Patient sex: M
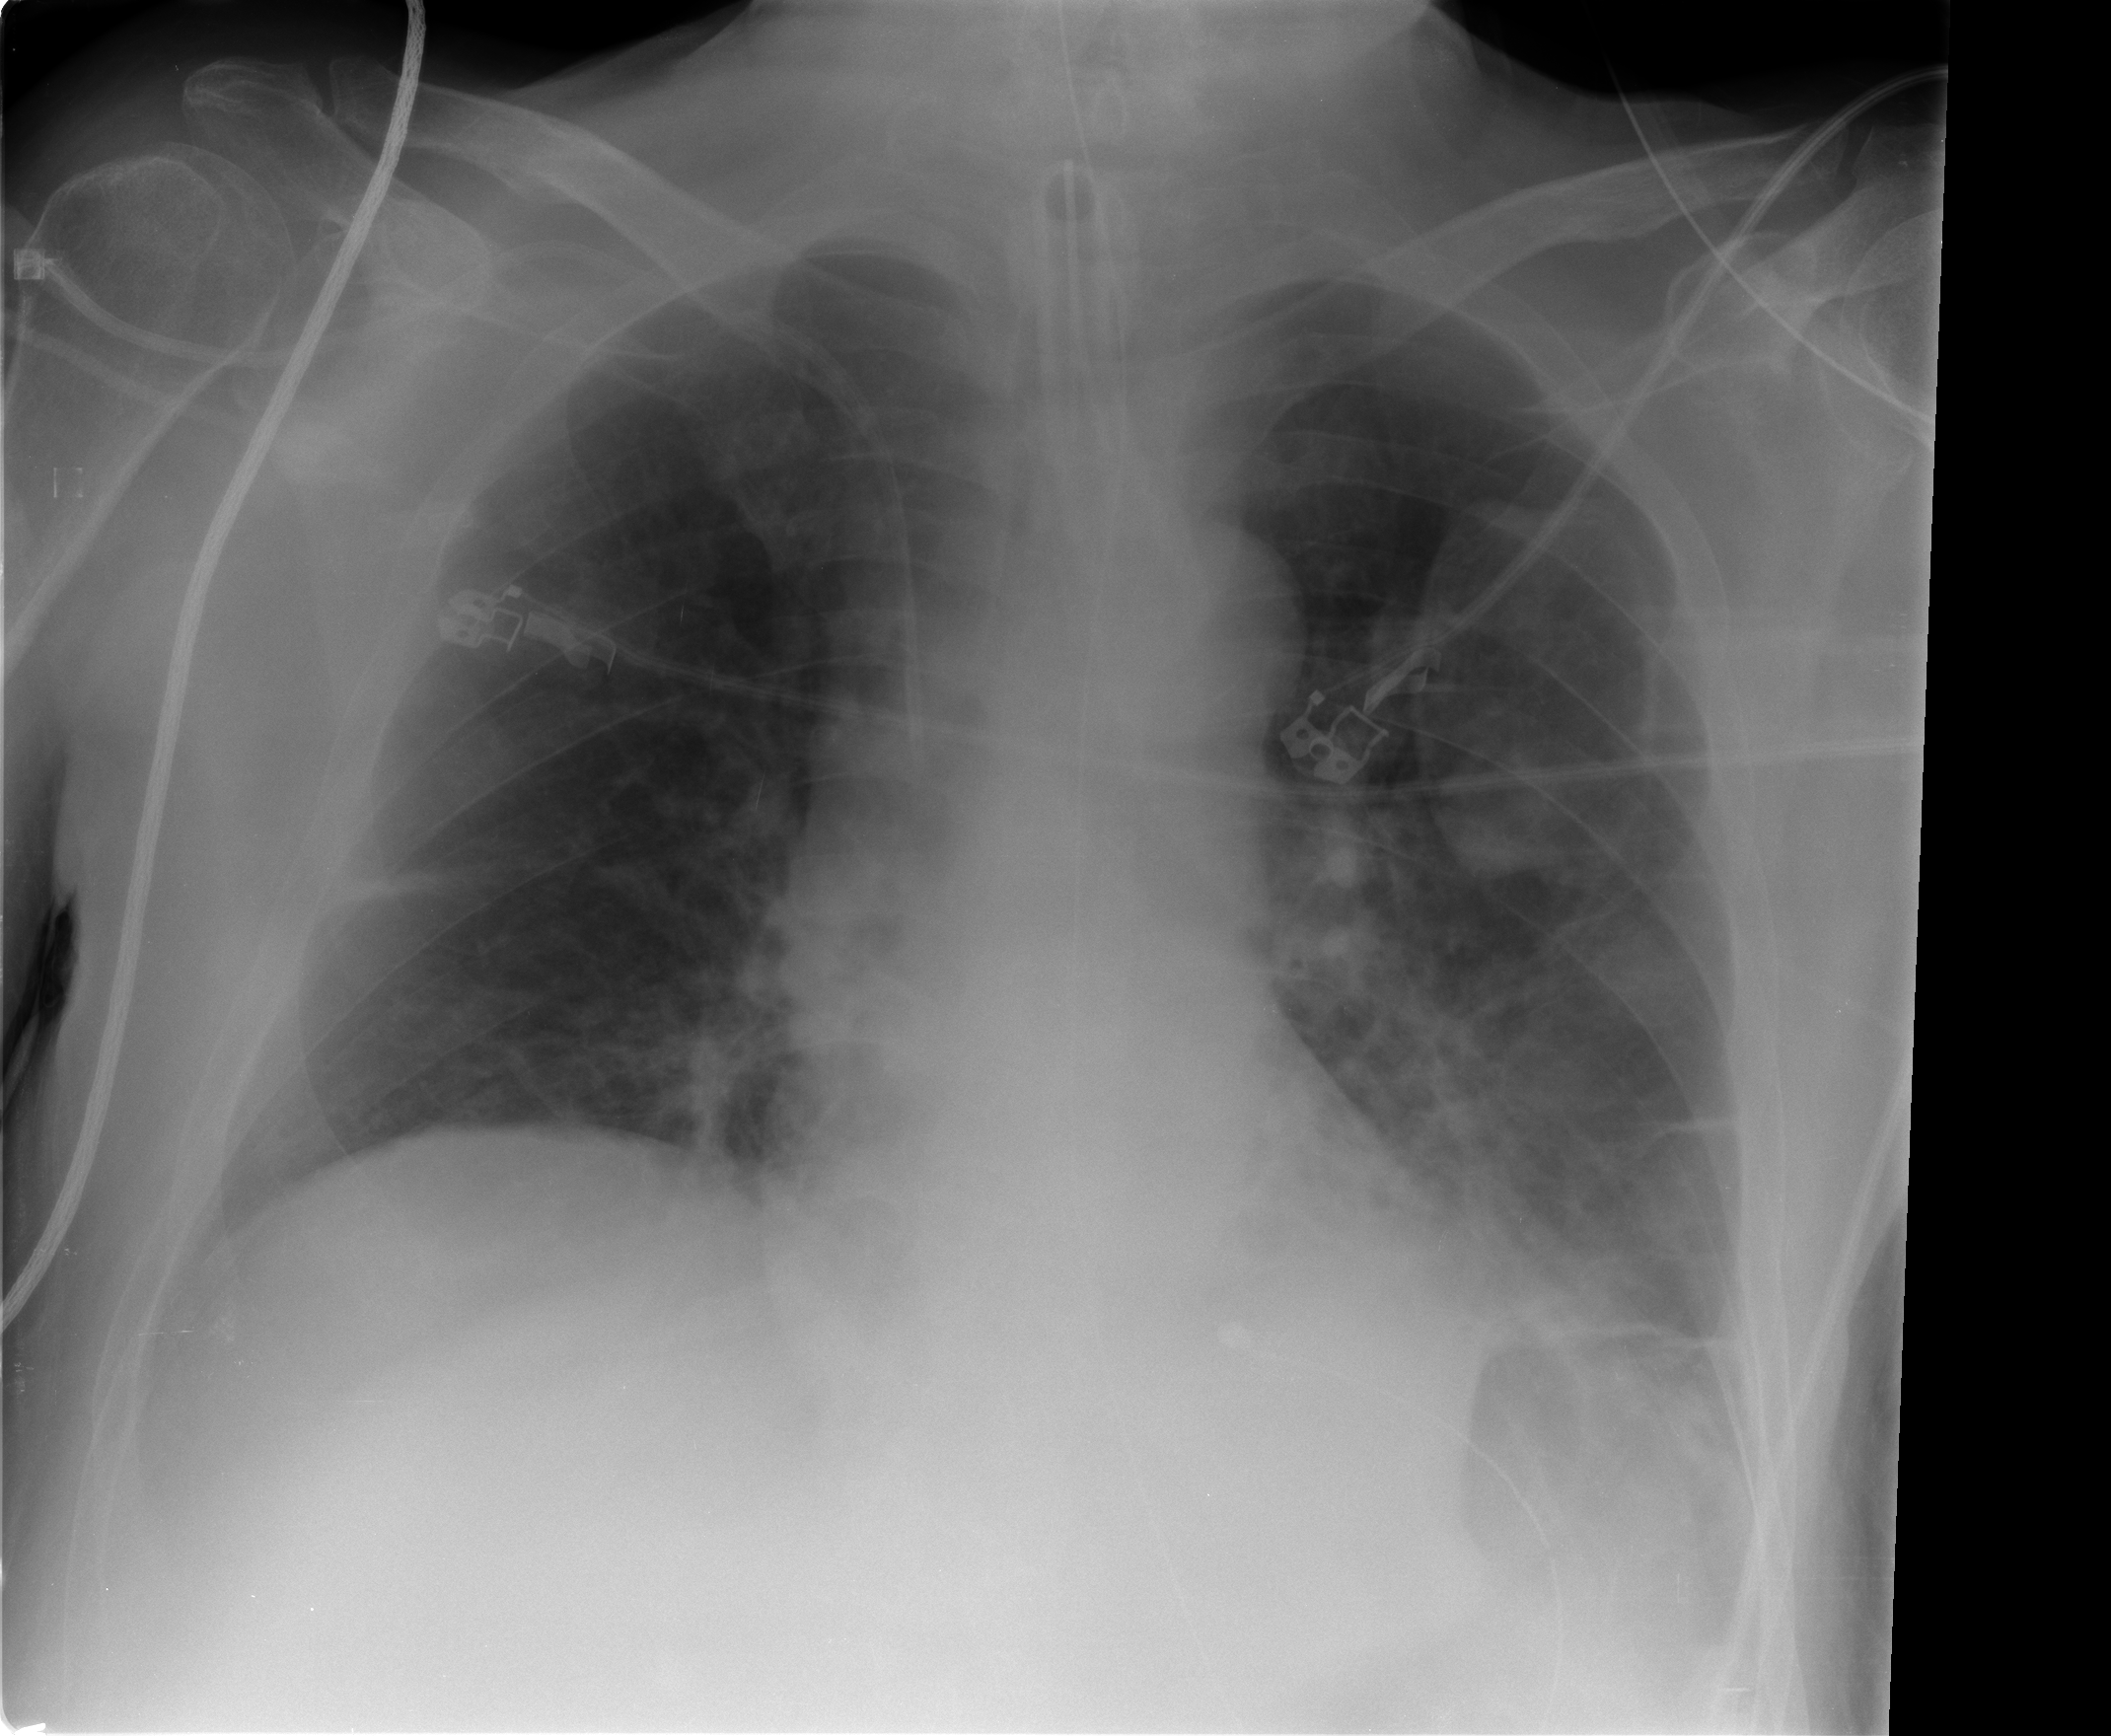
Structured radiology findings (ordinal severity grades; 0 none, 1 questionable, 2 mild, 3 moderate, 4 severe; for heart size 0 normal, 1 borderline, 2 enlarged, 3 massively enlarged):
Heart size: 0
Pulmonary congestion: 0
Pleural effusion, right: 0
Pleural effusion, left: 0
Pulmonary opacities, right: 0
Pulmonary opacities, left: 2
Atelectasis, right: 2
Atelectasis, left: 2